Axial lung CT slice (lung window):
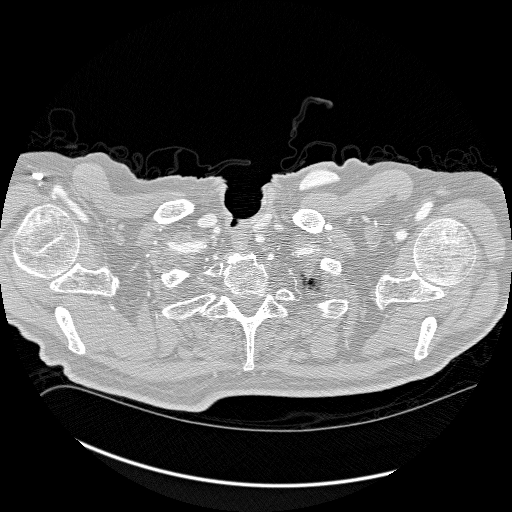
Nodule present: no